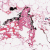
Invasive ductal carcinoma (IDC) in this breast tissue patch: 0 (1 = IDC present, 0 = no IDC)